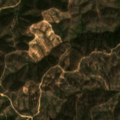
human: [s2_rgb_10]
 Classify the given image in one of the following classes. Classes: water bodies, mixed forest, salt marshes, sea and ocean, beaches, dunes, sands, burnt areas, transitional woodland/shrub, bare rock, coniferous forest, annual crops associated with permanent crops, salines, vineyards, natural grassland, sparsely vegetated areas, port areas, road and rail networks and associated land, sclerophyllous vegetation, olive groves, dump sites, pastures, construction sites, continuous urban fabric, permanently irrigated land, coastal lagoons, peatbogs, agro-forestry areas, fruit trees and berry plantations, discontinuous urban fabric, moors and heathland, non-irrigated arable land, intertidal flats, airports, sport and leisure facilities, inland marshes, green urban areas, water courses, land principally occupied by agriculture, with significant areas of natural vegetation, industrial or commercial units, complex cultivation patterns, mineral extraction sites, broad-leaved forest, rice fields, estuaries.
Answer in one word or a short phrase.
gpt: mixed forest